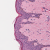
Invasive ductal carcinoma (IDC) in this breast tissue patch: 0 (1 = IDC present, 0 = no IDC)